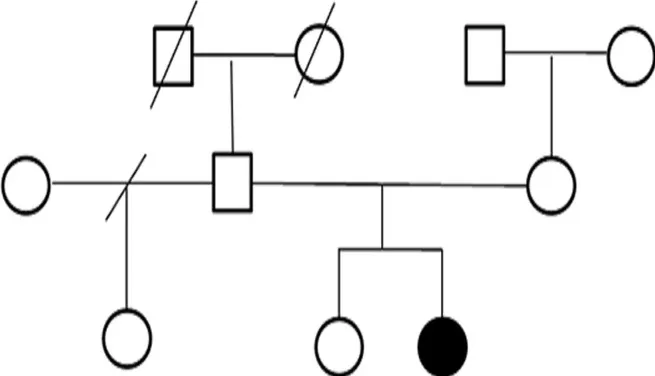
family pedigree.
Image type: radiology (x_ray)